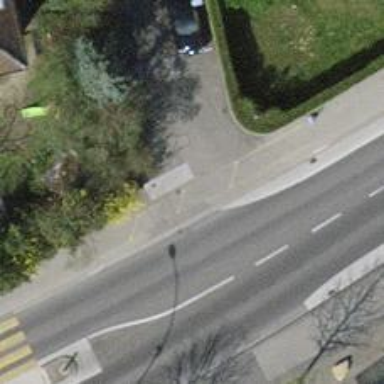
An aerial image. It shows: Asphalt footway with unmarked crossing.